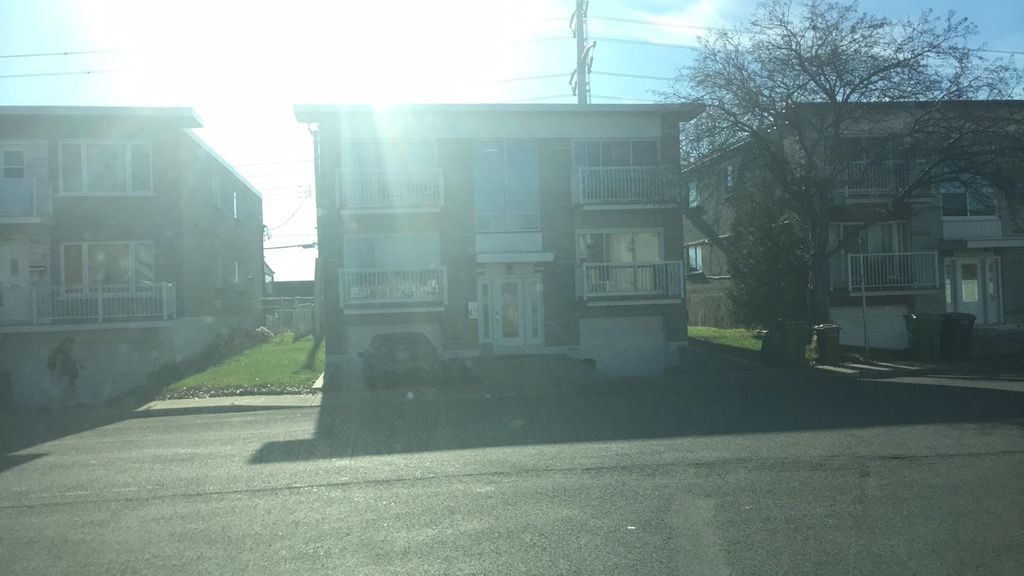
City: montreal